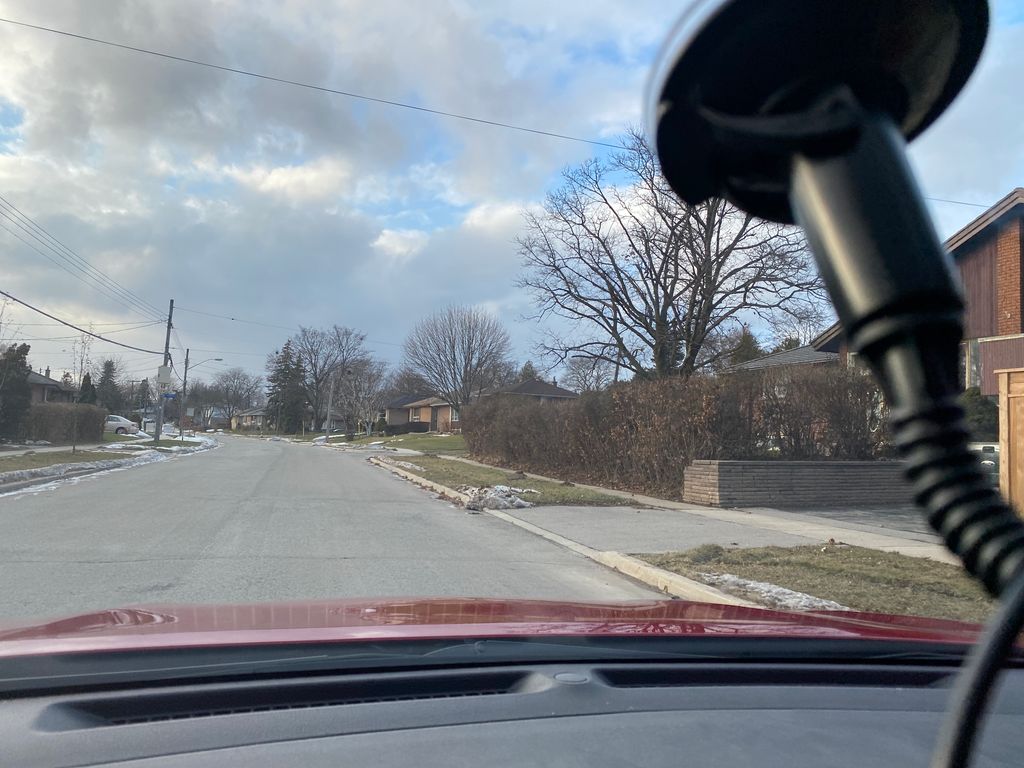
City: toronto